Field crop: tomato
Growth stage: 1
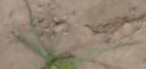
Species: cyperus